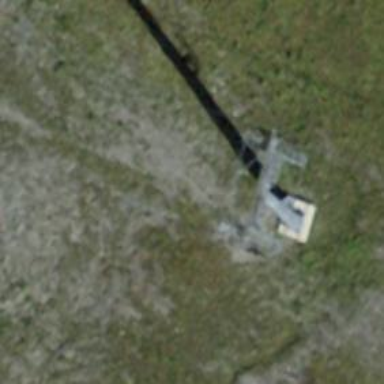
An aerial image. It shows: Pylon for aerialway.